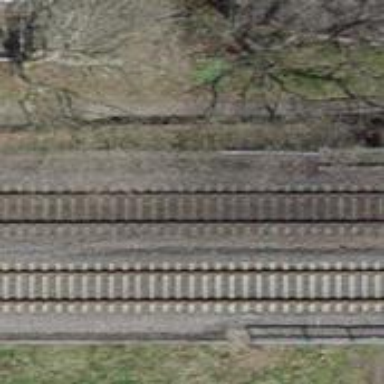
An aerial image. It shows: There is bridge over railway with one track.